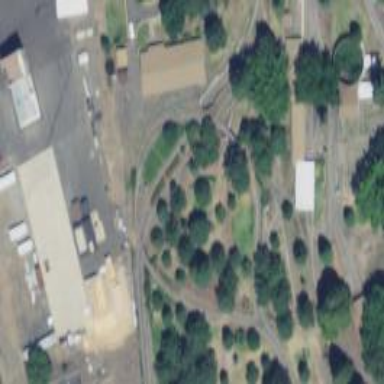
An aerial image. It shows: Miniature railway bridge.